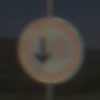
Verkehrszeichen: VorrangDesGegenverkehrs
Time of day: MorningAfternoon
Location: Outdoor (RoadRail)
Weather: PartlyCloudy
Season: NotSpecified
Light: Natural